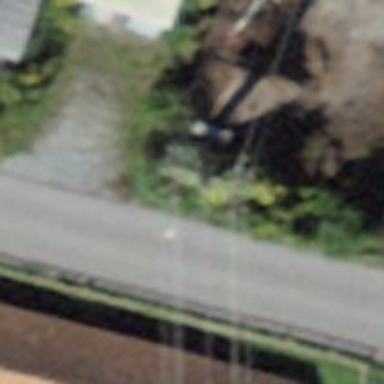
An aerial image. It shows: Concrete power pole.